Question: So in my program the user can choose a file with an OpenFileDialog and if he wants to save the file with a SaveFileDialog, the columns and rows of the csv file should change. For this I have already tried this
:
'''
List<string> liste = new List<string>();
// Build the header row into the output:
liste.Add(String.Join(',', Enum.GetNames<CsvColumn>()));
CultureInfo ci = new CultureInfo("de-DE"); // neccessary only when running the code from other cultures.
SaveFileDialog dialog = new SaveFileDialog();
dialog.Filter = "CVS (*.cvs)|*.csv|All files (*.*)|*.*";
if (dialog.ShowDialog() == true)
{
string line;
// Read the file and display it line by line.
try
{
System.IO.StreamReader file = new System.IO.StreamReader(path);
while ((line = file.ReadLine()) != null)
{
var cellArray = Regex.Split(line, @"<URL>
.Select(s => Regex.Replace(s.Replace("""", """), "^"|"$", "")).ToArray();
// Check value of Betrag, only operate on it if there is a decimal value there
if (decimal.TryParse(cellArray[(int)CsvColumn.Betrag], NumberStyles.Any, ci, out decimal betrag))
{
if (betrag >= 0)
{
cellArray[(int)CsvColumn.Soll] = "42590";
cellArray[(int)CsvColumn.Haben] = "441206";
}
else
{
cellArray[(int)CsvColumn.Soll] = "441206";
cellArray[(int)CsvColumn.Haben] = "42590";
}
// Assuming we only write to the purple field when the green field was a decimal:
cellArray[(int)CsvColumn.Belegnummer] = "a dummy text";
}
// Make sure you escape the columns that have a comma
liste.Add(string.Join(",", cellArray.Select(x => x.Contains(',') ? $""{x}"" : x)) + "
");
}
File.WriteAllLines(dialog.FileName, liste);
file.Close();
}
catch
{
MessageBox.Show("Der Gewahlte Prozess wird bereits von einem anderen verwendet,
" +
" bitte versuchen sie es erneut");
}
}
'''
With that I change the header now, but now I want that when you look at the picture here:

Operations I want to perform:
1. when the green field is in the positive area, 42590 should be in the blue field and 441206 in the orange field.
2. if the green value is negative then 441206 should be in the blue field and 42590 in the orange.
3. In the purple field, a dummy text should simply be automatically written.
So how do I use my C # code to fill in the fields that I have marked in the code?
An Example from my Input CSV File in Text Format:
> Datum;Wertstellung;Kategorie;Name;Verwendungszweck;Konto;Bank;Betrag;Wahrung
31.10.2019;01.11.2019;;Some Text;;;;-42,89;EUR
31.10.2019;01.11.2019;;Some Text;;;;-236,98;EUR
31.10.2019;31.10.2019;;Some Text;;;;-200;EUR
30.10.2019;29.10.2019;;Some Text;;;;204,1;EUR
30.10.2019;31.10.2019;;Some Text;;;;-646,98;EUR
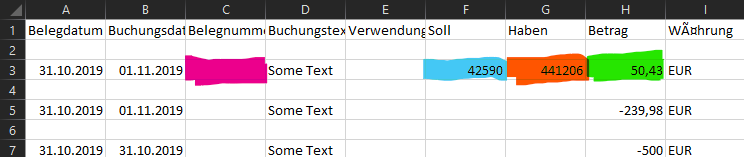
Answer: The task itself is pretty simple, but your attempt shows many external influences and almost no documentation. This leads to many comments to your post, but a best-practise answer really needs to address many of the smaller elements that you have so far overlooked. You already have the file management sorted out, so I'll try to focus on the array logic.
> Make sure you have run and debugged your code before posting, the output from the initial post has a few quirks:
1. Your input file uses a semi-colon, so you need to split the line by ONLY THAT CHARACTER in your regular expression: var cellArray = Regex.Split(line, @"<URL>
.Select(s => Regex.Replace(s.Replace("""", """), "^"|"$", "")).ToArray();
You can't assume to split the string by multiple delimiters at the same time because only value that contain the file specific delimiter will be quote escaped.
2. This line is doing nothing, it looks like a previous attempt, .Split() and .ToArray() return new values, they do not manipulate the source value, as you are not using the result of this line of code just remove it: //line.Split(new char[] { ' ' }).ToArray();
3. The header row is being written into the first cell of the first row, while it may look like it works, I challenge you to explain the intent. You have also used a semicolon as the delimiter, even though the rest of your output is using comma, so this is fixed too. You will also find it far simpler to write this header row first, before we even read the input file: List<String> liste = new List<string>();
// Build the header row into the output:
liste.Add("Belegdatum,Buchungsdatum,Belegnummer,Buchungstext,Verwendungszweck,Soll,Haben,Betrag,Wahrung");
4. With the german decimal separator being a comma, you will also need to escape the Betrag decimal value in the output liste.Add(string.Join(",", cellArray.Select(x => x.Contains(',') ? $""{x}"" : x)) + "
");
Alternatively, you could use a semi-colon like your input data however it is still good practise to test for and escape the values that might contain the delimiter character.
5. Do you really want the additional line break in the output? It is not necessary to append each line with the "
" line feed character because you are later using WriteAllLines(). This method accepts an array of lines and will inject the line break between each line for you. In file processing like this it is only necessary to manually include the line feed if you were storing the output as a single string variable and perhaps later using WriteAllText() to write the final output to file. This is often not clear when referencing different guidance material on text file manipulations, be aware of this if you copy one technique from an article that maintains an array of the lines, and a separate example that uses a single string variable or StringBuilder or StringWriter approaches. The line from above now becomes this, note the trailing
has been removed: liste.Add(string.Join(",", cellArray.Select(x => x.Contains(',') ? $""{x}"" : x)));
## tldr; - Show me the codez!
- <URL>
1. A Simple forward processing approach It makes for light-weight code but complex logic can be much harder to read, however as you parse each line into the array, you can simply manipulate the values based on your rules. We can refer to this as sequential, in-line or forward processing because we read the input, process and prepare the output one row at a time. List<string> liste = new List<string>();
// Build the header row into the output:
liste.Add("Belegdatum,Buchungsdatum,Belegnummer,Buchungstext,Verwendungszweck,Soll,Haben,Betrag,Wahrung");
CultureInfo ci = new CultureInfo("de-DE"); // necessary only when running the code from other cultures.
SaveFileDialog dialog = new SaveFileDialog();
dialog.Filter = "CVS (*.cvs)|*.csv|All files (*.*)|*.*";
if (dialog.ShowDialog() == true)
{
string line;
// Read the file and display it line by line.
try
{
System.IO.StreamReader file = new System.IO.StreamReader(path);
int counter = 0;
while ((line = file.ReadLine()) != null)
{
counter++;
var cellArray = Regex.Split(line, @"<URL>
.Select(s => Regex.Replace(s.Replace("""", """), "^"|"$", "")).ToArray();
// Skip lines that fail for any reason
try
{
// Check value of Betrag, only operate on it if there is a decimal value there
if (decimal.TryParse(cellArray[7], NumberStyles.Any, ci, out decimal betrag))
{
if (betrag >= 0)
{
cellArray[5] = "42590";
cellArray[6] = "441206";
}
else
{
cellArray[5] = "441206";
cellArray[6] = "42590";
}
// Assuming we only write to the purple field when the green field was a decimal:
cellArray[2] = "a dummy text";
}
else
{
// Skip lines where the Betrag is not a decimal
// this will cover the case when or if the first line is the header.
continue;
}
}
catch(Exception ex)
{
// Construct a message box to help the user resolve the issue.
// You can use the MessageBox API to allow the user to cancel the process if you want to extend this.
// or remove the message altogether if you want it to silently skip the erroneous rows.
MessageBox.Show("Fehler beim Analysieren der Eingabezeile,
" +
$"{ex.Message}
" +
$"{counter}:> {line}
" +
$"{new String(' ', counter.ToString().Length)} - {cellArray.Length} Cells
" +
$"|{String.Join("|", cellArray)}|
" +
"
" +
" Zeile wird verworfen, weiter!");
continue; // advance to the next iteration of the while loop.
}
// Make sure you escape the columns that have a comma
liste.Add(string.Join(",", cellArray.Select(x => x.Contains(',') ? $""{x}"" : x)));
}
File.WriteAllLines(dialog.FileName, liste);
file.Close();
}
catch
{
MessageBox.Show("Der Gewahlte Prozess wird bereits von einem anderen verwendet,
" +
" bitte versuchen sie es erneut");
}
}
2. Use Named Constants If you are trying to avoid an OO approach, then it can make the code easier to read by introducing some constants to refer to the indexes, there are many variations to this, but making the code more human readable will assist in future maintenance and understanding of the code. Define the constants, I recommend doing this inside a static class definition to group these values together, rather than just defining them a local or instance variables. An enum is another way to do this if you simply need to map strings to ints, or just want to give integer values a name. public enum CsvColumn
{
Belegdatum = 0,
Buchungsdatum = 1,
Belegnummer = 2,
Buchungstext = 3,
Verwendungszweck = 4,
Soll = 5,
Haben = 6,
Betrag = 7,
Wahrung = 8
}
Enums have the added benefit of simple commands to retrive all the names of the columns, now we can use this to build the header line AND as the index references in the code: List<string> liste = new List<string>();
// Build the header row into the output:
liste.Add(String.Join(',', Enum.GetNames<CsvColumn>()));
In previous versions of .Net the generic overload for Enum functions were not defined, in that case you will need to cast the type of the enum: liste.Add(String.Join(',', Enum.GetNames(typeof(CsvColumn))));
https://learn.microsoft.com/en-us/dotnet/api/system.enum.getnames?view=netframework-4.7.2 In the following logic using the enum references we need to explicitly cast the enum values to int. If you were using int constants instead, then the (int) explicit cast is not required. Either way now we can immediately understand the intent of the logic, wihtout having to remember what the columns at index 5 and 6 are supposed to mean. if (decimal.TryParse(cellArray[(int)CsvColumn.Betrag], NumberStyles.Any, ci, out decimal betrag))
{
if (betrag >= 0)
{
cellArray[(int)CsvColumn.Soll] = "42590";
cellArray[(int)CsvColumn.Haben] = "441206";
}
else
{
cellArray[(int)CsvColumn.Soll] = "441206";
cellArray[(int)CsvColumn.Haben] = "42590";
}
// Assuming we only write to the purple field when the green field was a decimal:
cellArray[(int)CsvColumn.Belegnummer] = "a dummy text";
}
View a fiddle of this implementation: https://dotnetfiddle.net/Cd10Cd Of course a similar technique could be used for the "42590" and "441206" values, these must have some sort of business relevance/significance. So store them again as constant named string variables. What you have here I refer to as Magic Strings, they have no meaning and could easily be corrupted during code refactoring, if the discrete value has a specific business meaning, then it should also have a specific name in the code.
3. OO Approach Using an Object-Oriented approach can mean a lot of things, in this context there are 3 different concerns or processes that we want to separate, Parsing the input, executing business logic, Formatting the output. You could simply make 3 methods that accept an array of strings, but this code becomes hard to understand, by using a structured object to model our business domain concept of a row from the CSV file we can remove many auumptions, for instance, which element in the array is the Betrag (Value). View the OO Fiddle here: https://dotnetfiddle.net/tjxcQN You could use this Object-Oriented concept in the above code directly, parsing each line into the object, processing and serializing back to a string value all in one code block, however that makes it hard to gain a higer level view of the process which is necessary to understand the code itself. Even if you do this in your head, when we look at our peer's code, we break it down into blocks or discrete steps. So to be a good coding citizen, modularise your logic into functional methods where you can, it will assist you in the future when you need to write unit tests and it will help to keep your code clean, but also to allow us to extend your code in the future. For this example we will create a simple model to represent each line. Note that this example takes the extra step of parsing the date fields into DateTime properties even though you do not need them for this example. I am deliberately using constants instead of an enum to show you a different concept. You use what ever makes sense on the day, this is still a first principals approach, there are different libraries you can use to manage serialization to and from CSV, XML, JSON and other text formats. If your business needs are to display this information in an application, rather than just reading a file and writing directly back out to another file, then this information may be helpful to you, otherwise it is a good habit to get into if you are just practising because larger applications or larger teams will require this level of modularisation, which itself is not specifically an OO concept... The OO part comes from where we define the processing logic, in this example the BankRecord contains the logic to parse the CSV string input and how to serialize back to a CSV output. public class BankRecord
{
/// <summary> Receipt Date </summary>
public DateTime Belegdatum { get; set; }
/// <summary> Entry Date </summary>
public DateTime Buchungsdatum { get; set; }
/// <summary>Sequence number</summary>
public string Belegnummer { get; set; }
/// <summary>Memo - Description</summary>
public string Buchungstext { get; set; }
/// <summary>Purpose</summary>
public string Verwendungszweck { get; set; }
/// <summary>Debit</summary>
public string Soll { get; set; }
/// <summary>Credit</summary>
public string Haben { get; set; }
/// <summary>Amount</summary>
public decimal Betrag { get; set; }
/// <summary>Currency</summary>
public string Wahrung { get; set; }
/// <summary> Column Index Definitions to simplify the CSV parsing</summary>
public static class Columns
{
public const int Belegdatum = 0;
public const int Buchungsdatum = 1;
public const int Belegnummer = 2;
public const int Buchungstext = 3;
public const int Verwendungszweck = 4;
public const int Soll = 5;
public const int Haben = 6;
public const int Betrag = 7;
public const int Wahrung = 8;
/// <summary>
/// Construct a CSV Header row from these column definitions
/// </summary>
public static string BuildCsvHeader()
{
return String.Join(',',
nameof(Belegdatum),
nameof(Buchungsdatum),
nameof(Belegnummer),
nameof(Buchungstext),
nameof(Verwendungszweck),
nameof(Soll),
nameof(Haben),
nameof(Betrag),
nameof(Wahrung));
}
}
/// <summary>
/// Parse a CSV string using the <see cref="Columns"/> definitions as the index for each of the named properties in this class
/// </summary>
/// <param name="csvLine">The CSV Line to parse</param>
/// <param name="provider">An object that supplies culture-specific formatting information.</param>
/// <returns>BankRecord populated from the input string</returns>
public static BankRecord FromCSV(string csvLine, IFormatProvider provider)
{
var cellArray = Regex.Split(csvLine, @"<URL>
.Select(s => Regex.Replace(s.Replace("""", """), "^"|"$", "")).ToArray();
// TODO: add in some validation, today we'll just check the number of cells.
if (cellArray.Length != 9)
throw new NotSupportedException("Input CSV did not contain the expected number of columns. (Expected 9)");
// The following is redimentary and doesn't perform any active error checking, the good news is that when it fails you
// will atleast know that it was in this specific method. Proper production level error handling is out of scope for this issue.
var transaction = new BankRecord();
transaction.Belegdatum = DateTime.Parse(cellArray[Columns.Belegdatum], provider);
transaction.Buchungsdatum = DateTime.Parse(cellArray[Columns.Buchungsdatum], provider);
transaction.Belegnummer = cellArray[Columns.Belegnummer];
transaction.Buchungstext = cellArray[Columns.Buchungstext];
transaction.Verwendungszweck = cellArray[Columns.Verwendungszweck];
transaction.Soll = cellArray[Columns.Soll];
transaction.Haben = cellArray[Columns.Haben];
transaction.Betrag = Decimal.Parse(cellArray[Columns.Betrag], provider);
transaction.Wahrung = cellArray[Columns.Wahrung];
return transaction;
}
/// <summary>
/// Write this object out to a CSV string that can be interpreted using the <see cref="Columns"/> definitions as the index for each of the named properties in this class
/// </summary>
/// <param name="provider">An object that supplies culture-specific formatting information.</param>
/// <returns>CSV string that represents this record./returns>
public string ToCSV(IFormatProvider provider)
{
return String.Join(',',
CsvEscape(Belegdatum, provider),
CsvEscape(Buchungsdatum, provider),
CsvEscape(Belegnummer, provider),
CsvEscape(Buchungstext, provider),
CsvEscape(Verwendungszweck, provider),
CsvEscape(Soll, provider),
CsvEscape(Haben, provider),
CsvEscape(Betrag, provider),
CsvEscape(Wahrung, provider));
}
/// <summary>
/// Simple routine to format a value for CSV output
/// </summary>
/// <param name="value">The value to serialize</param>
/// <param name="provider">An object that supplies culture-specific formatting information.</param>
/// <returns>Value escaped and safe for direct inclusion in a CSV output</returns>
private string CsvEscape(object value, IFormatProvider provider)
{
if (value == null)
return string.Empty;
string stringValue = String.Format(provider, "{0}", value);
if (stringValue.Contains(','))
return $""{stringValue}"";
else
return stringValue;
}
/// <summary>
/// Format a Date value for CSV output
/// </summary>
/// <param name="value">The value to serialize</param>
/// <param name="provider">An object that supplies culture-specific formatting information.</param>
/// <remarks>Simple override to allow for common syntax between types, removes the need to the caller to understand the differences</remarks>
/// <returns>Value escaped and safe for direct inclusion in a CSV output</returns>
private string CsvEscape(DateTime value, IFormatProvider provider)
{
string stringValue = String.Format(provider, "{0:d}", value);
if (stringValue.Contains(','))
return $""{stringValue}"";
else
return stringValue;
}
}
The following is the process logic: CultureInfo ci = new CultureInfo("de-DE"); // neccessary only when running the code from other cultures.
// I'll leave this in, but don't call your list, "liste" instead give it some context or meaing, like "records" or "transactions"
List<BankRecord> liste = new List<BankRecord>();
SaveFileDialog dialog = new SaveFileDialog();
dialog.Filter = "CVS (*.cvs)|*.csv|All files (*.*)|*.*";
if (dialog.ShowDialog() == true)
{
string line;
// Read the file line by line.
try
{
#region Parse the input File
System.IO.StreamReader file = new System.IO.StreamReader(path);
while ((line = file.ReadLine()) != null)
{
try
{
liste.Add(BankRecord.FromCSV(line, ci));
}
catch
{
// TODO: re-raise or otherwise handle this error if you want.
// today we will simply ignore erroneous entries and will suppress this error
}
}
#endregion Parse the input File
#region Evaluate your business rules
// Evaluate your business rules here, natively in C#, no arrays or indexes, just manipulate the business domain object.
// assuming that Belegnummer is a sequencing number, not sure if it is from the start of this file or a different context...
// This just demonstrates a potential reason for NOT encapsulating the processing logic inside the BankRecord class.
int previousLineNumber = 47; // aribrary start...
foreach (var transaction in liste)
{
// Check value of Betrag, only operate on it if there is a decimal value there
if (transaction.Betrag >= 0)
{
transaction.Soll = "42590";
transaction.Haben = "441206";
}
else
{
transaction.Soll = "441206";
transaction.Haben = "42590";
}
transaction.Belegnummer = $"#{++previousLineNumber}";
}
#endregion Evaluate your business rules
#region Now write to the output
List<string> outputLines = new List<string>();
outputLines.Add(BankRecord.Columns.BuildCsvHeader());
outputLines.AddRange(liste.Select(x => x.ToCSV(ci)));
File.WriteAllLines(dialog.FileName, outputLines);
file.Close();
#endregion Now write to the output
}
catch
{
MessageBox.Show("Der Gewahlte Prozess wird bereits von einem anderen verwendet,
" +
" bitte versuchen sie es erneut");
}
}
Final Output: Belegdatum,Buchungsdatum,Belegnummer,Buchungstext,Verwendungszweck,Soll,Haben,Betrag,Wahrung
31.10.2019,01.11.2019,#48,Some Text,,42590,441206,"50,43",EUR
31.10.2019,01.11.2019,#49,Some Text,,441206,42590,"-239,98",EUR
31.10.2019,31.10.2019,#50,Some Text,,441206,42590,-500,EUR
Belegdatum Buchungsdatum Belegnummer Buchungstext Verwendungszweck Soll Haben Betrag Wahrung 31.10.2019 01.11.2019 #48 Some Text <PHONE> 50,43 EUR 31.10.2019 01.11.2019 #49 Some Text 441206 42590 -239,98 EUR 31.10.2019 31.10.2019 #50 Some Text 441206 42590 -500 EUR